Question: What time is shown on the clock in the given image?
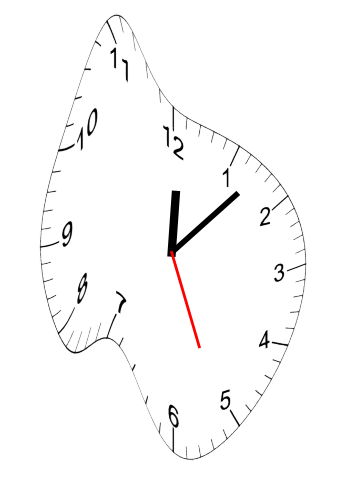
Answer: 12:07:26